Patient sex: M
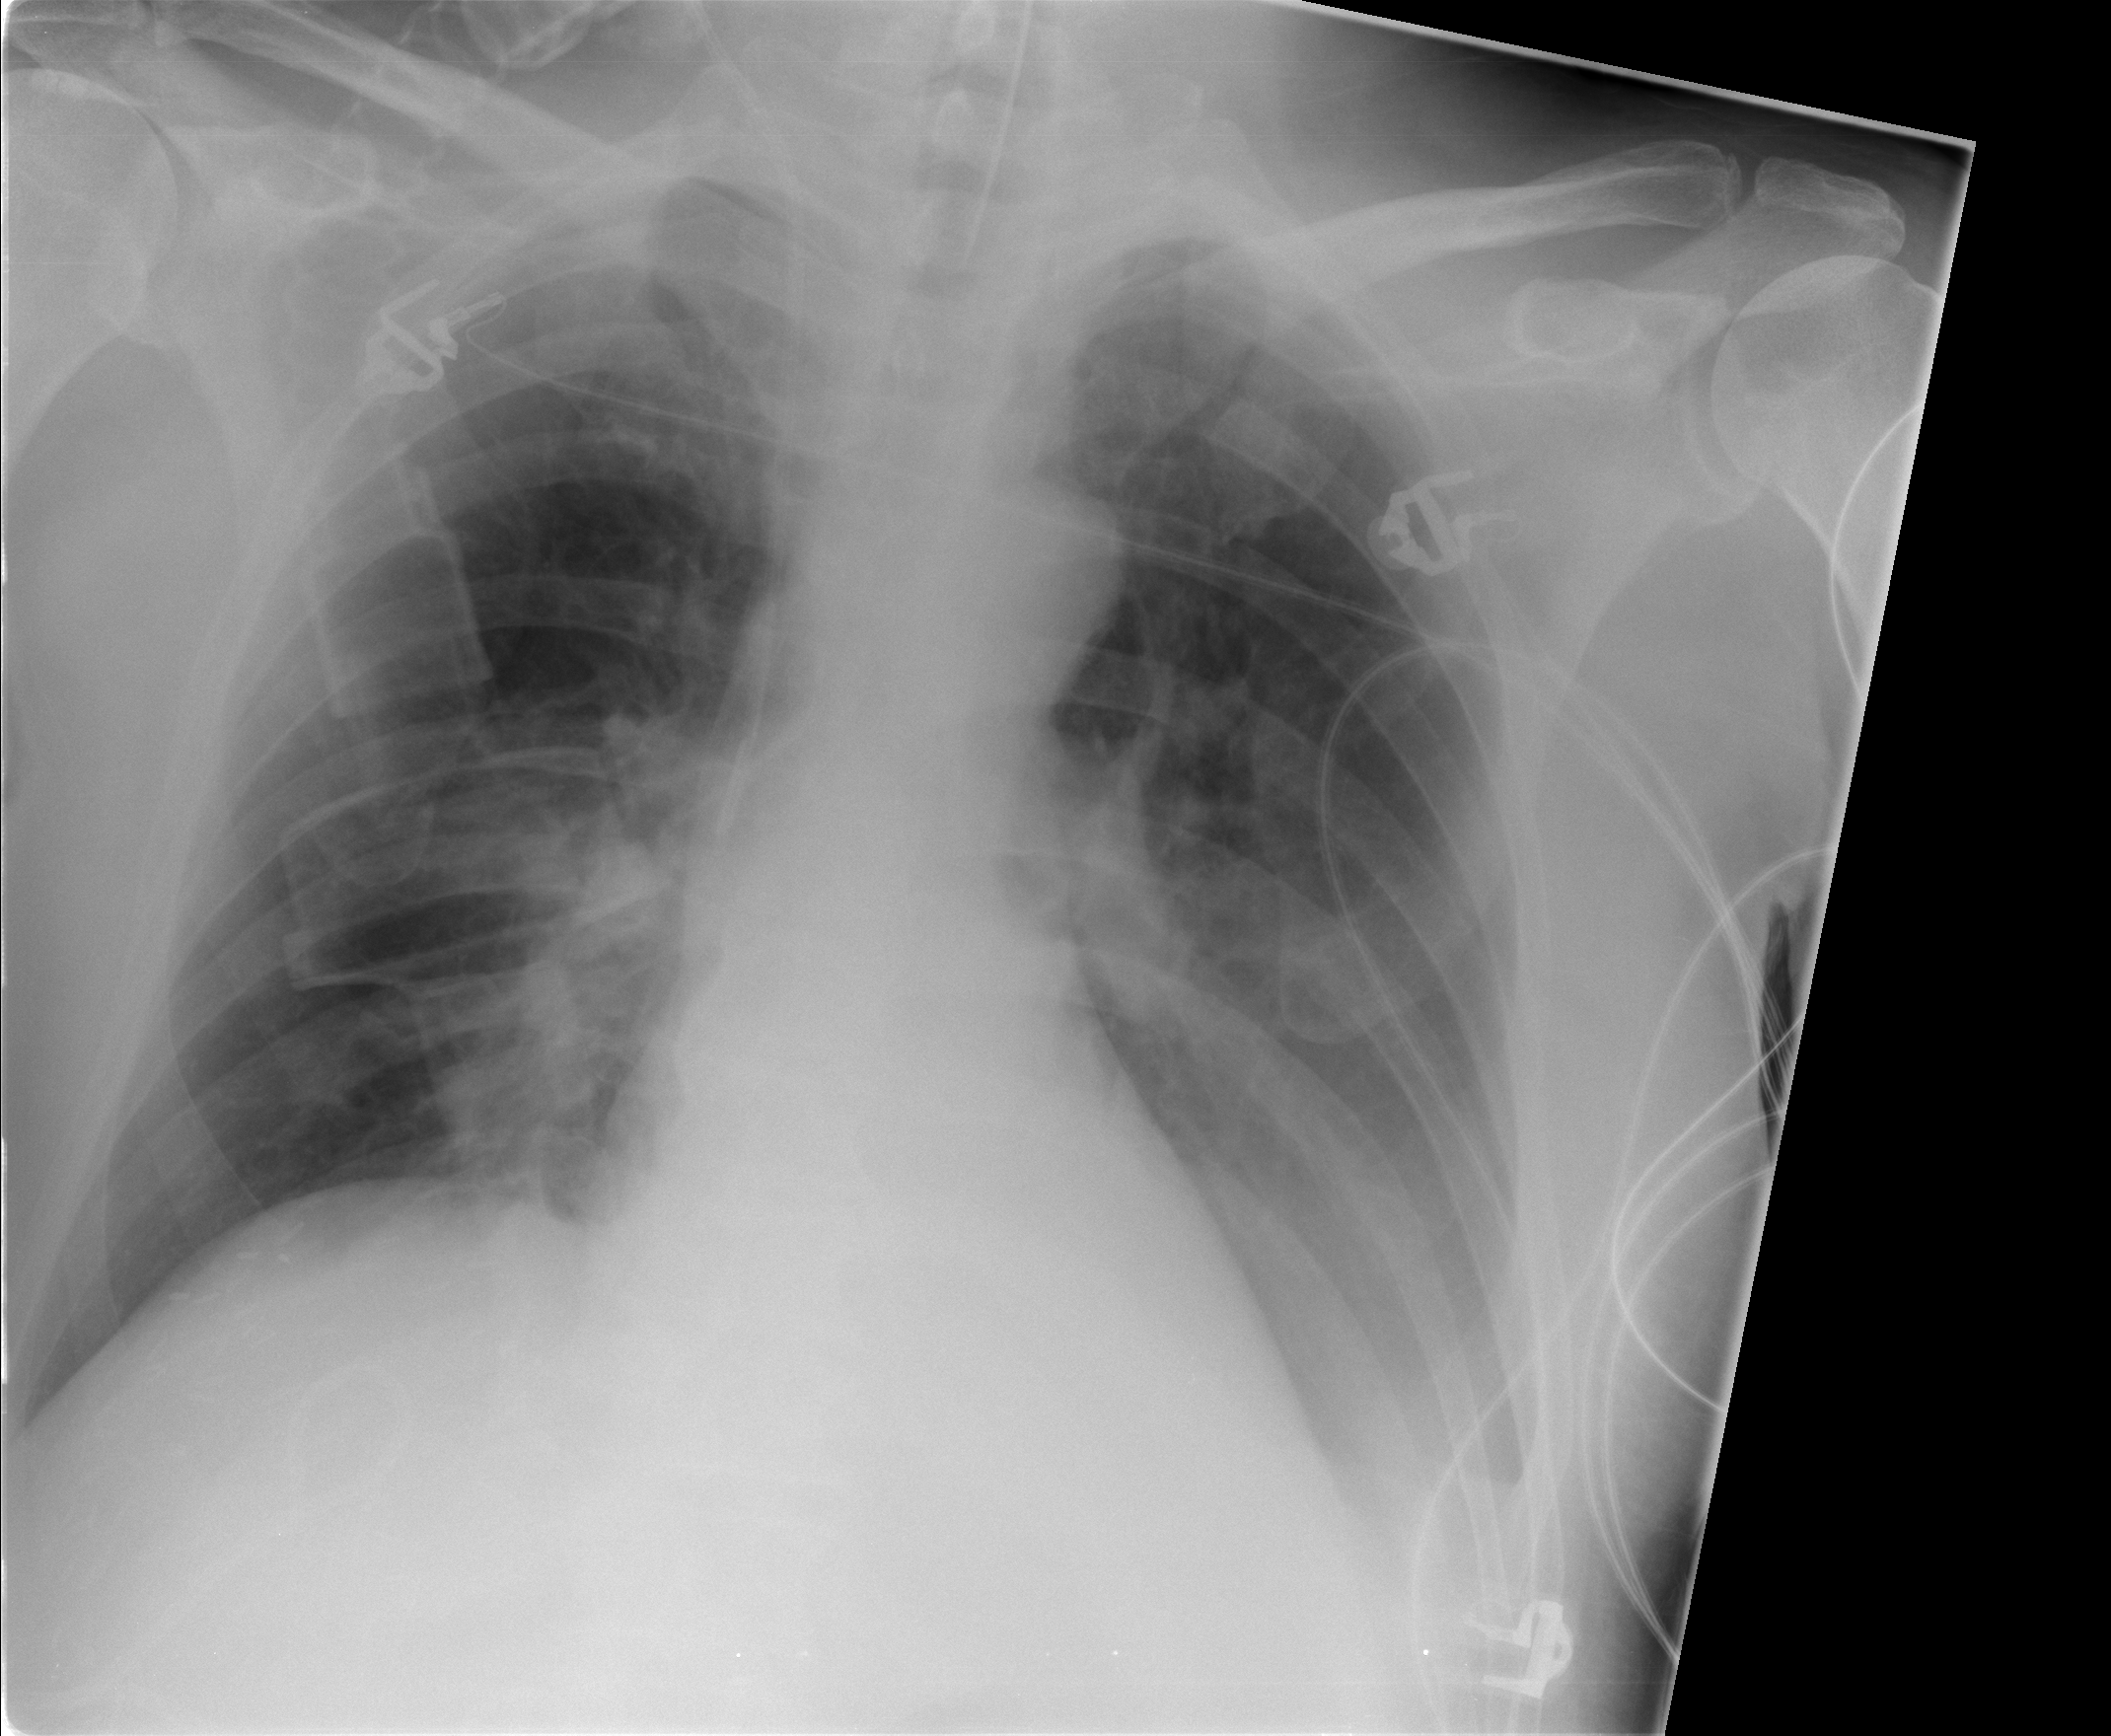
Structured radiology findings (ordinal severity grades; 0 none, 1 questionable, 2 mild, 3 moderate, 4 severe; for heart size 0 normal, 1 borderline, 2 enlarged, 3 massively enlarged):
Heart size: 0
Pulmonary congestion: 0
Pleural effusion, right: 0
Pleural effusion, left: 2
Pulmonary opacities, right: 0
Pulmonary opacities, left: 0
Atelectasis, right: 0
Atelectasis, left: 2